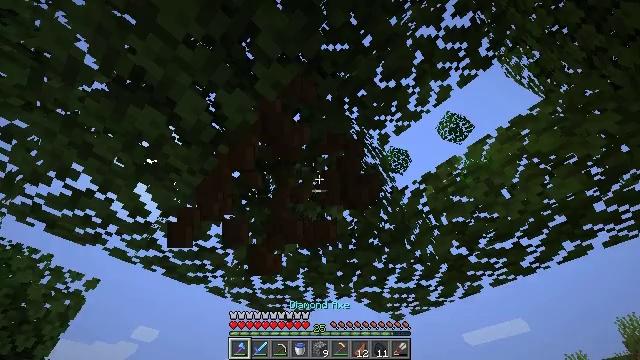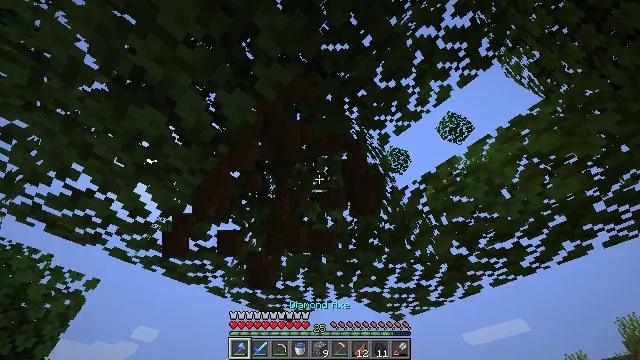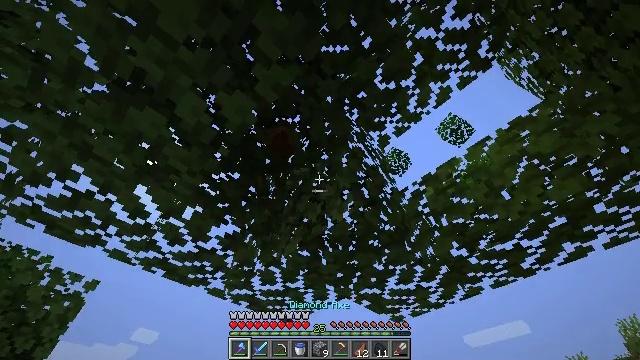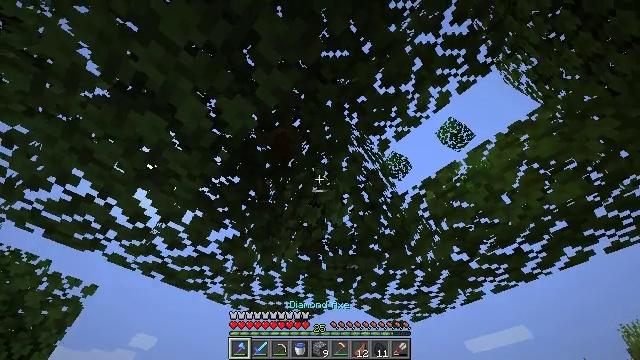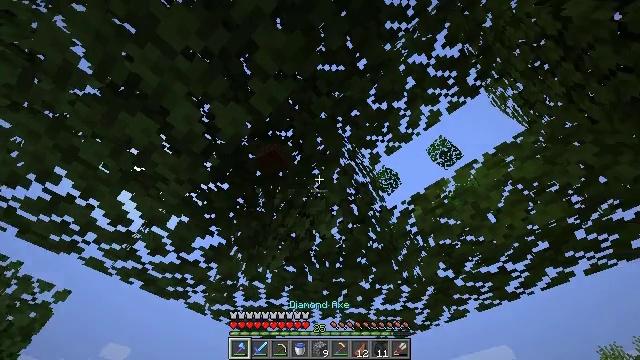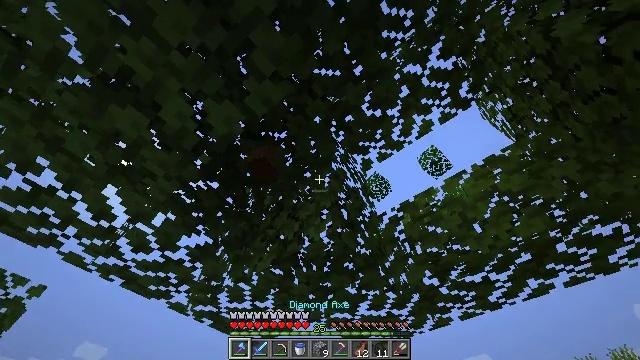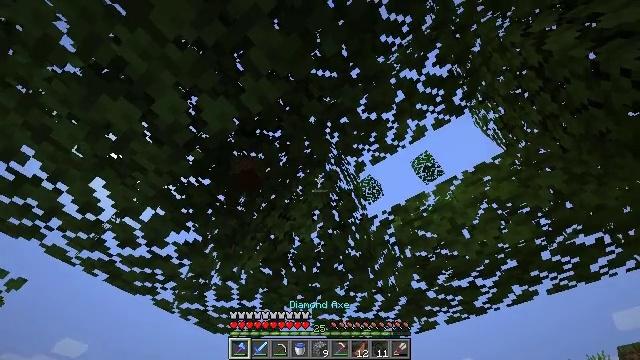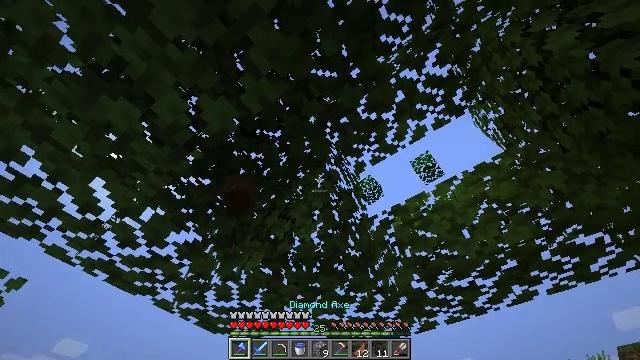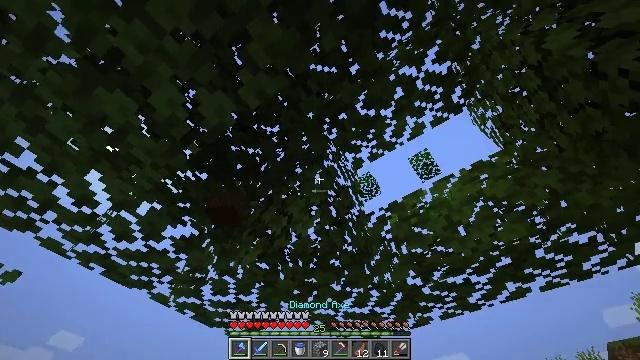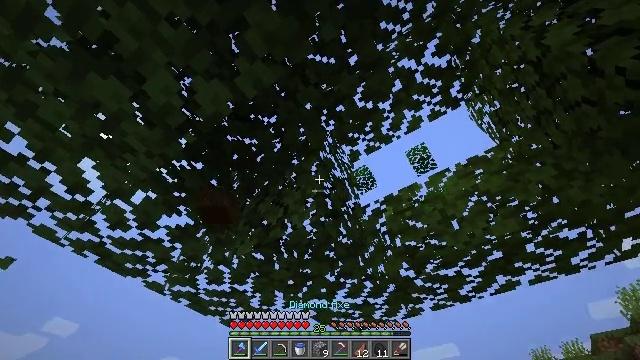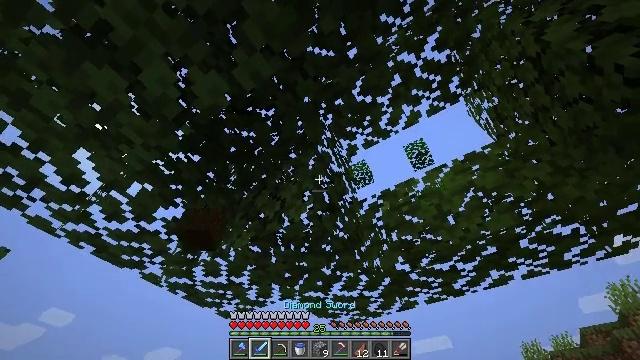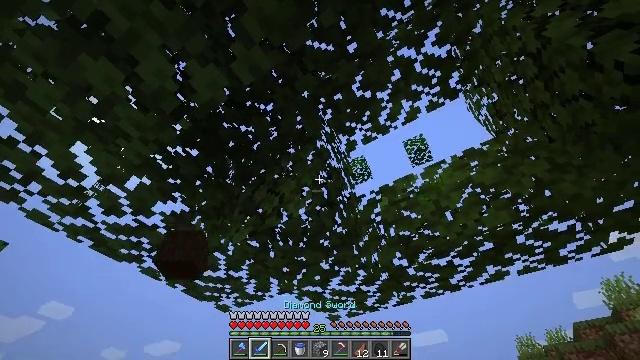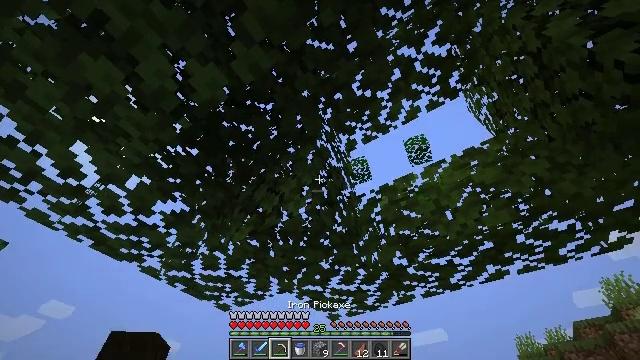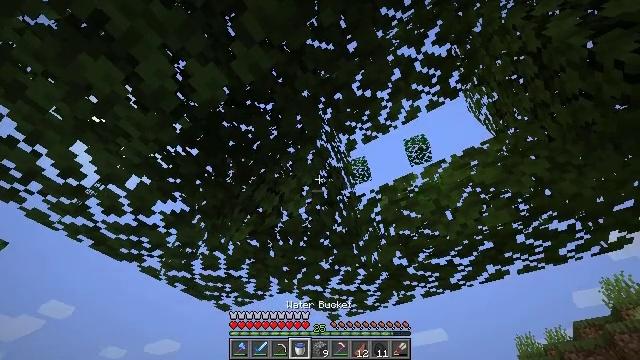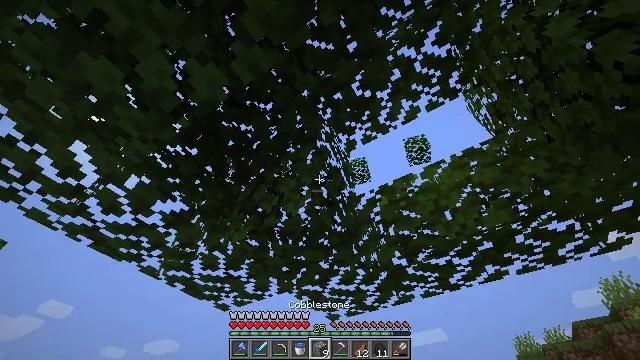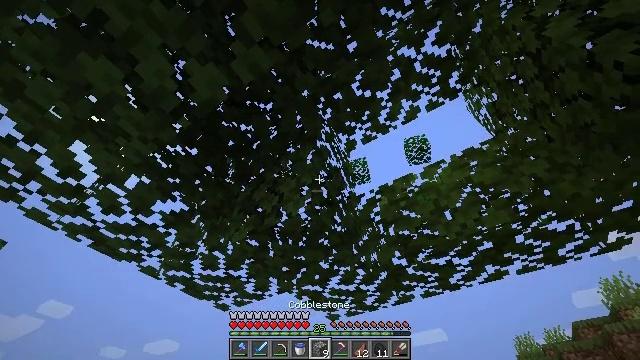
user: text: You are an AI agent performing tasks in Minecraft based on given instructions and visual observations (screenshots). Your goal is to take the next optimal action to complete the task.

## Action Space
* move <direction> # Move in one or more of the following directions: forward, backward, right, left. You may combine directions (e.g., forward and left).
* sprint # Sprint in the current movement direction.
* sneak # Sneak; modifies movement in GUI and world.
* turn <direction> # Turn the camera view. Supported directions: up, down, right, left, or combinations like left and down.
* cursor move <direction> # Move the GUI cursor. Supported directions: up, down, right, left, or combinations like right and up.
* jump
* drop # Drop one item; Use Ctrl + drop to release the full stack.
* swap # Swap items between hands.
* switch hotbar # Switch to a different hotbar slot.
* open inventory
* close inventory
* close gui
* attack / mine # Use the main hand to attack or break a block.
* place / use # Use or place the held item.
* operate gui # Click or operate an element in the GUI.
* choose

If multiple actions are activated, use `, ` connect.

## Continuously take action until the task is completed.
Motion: motion action
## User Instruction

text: Mine dark oak leaves from the tree.
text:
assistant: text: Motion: attack / mine
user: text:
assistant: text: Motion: attack / mine
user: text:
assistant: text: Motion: attack / mine
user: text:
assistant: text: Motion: turn right and up
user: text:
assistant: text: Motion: turn right
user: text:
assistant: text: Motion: turn right
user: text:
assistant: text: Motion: no_op
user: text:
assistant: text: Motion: no_op
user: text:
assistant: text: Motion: turn right and down
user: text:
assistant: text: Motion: turn down
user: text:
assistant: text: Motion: turn down
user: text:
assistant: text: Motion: no_op
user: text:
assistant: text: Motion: no_op
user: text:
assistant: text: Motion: no_op
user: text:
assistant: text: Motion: no_op
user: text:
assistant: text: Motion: no_op
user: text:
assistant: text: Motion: no_op
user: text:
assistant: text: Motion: no_op
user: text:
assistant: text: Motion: no_op
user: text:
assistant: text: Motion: no_op
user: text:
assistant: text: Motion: no_op
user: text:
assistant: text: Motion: no_op
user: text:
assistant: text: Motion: no_op
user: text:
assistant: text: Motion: no_op
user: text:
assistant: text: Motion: no_op
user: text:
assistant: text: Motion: no_op
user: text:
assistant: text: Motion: no_op
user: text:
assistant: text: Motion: no_op
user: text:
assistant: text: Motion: turn left and down
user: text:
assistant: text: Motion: turn left and down